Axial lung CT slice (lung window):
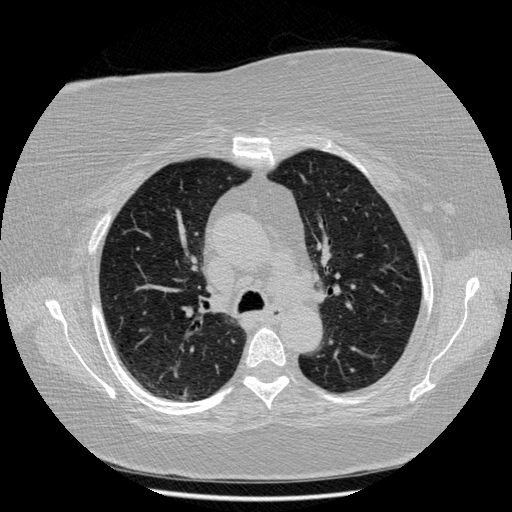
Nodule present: yes
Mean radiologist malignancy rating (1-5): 3.25